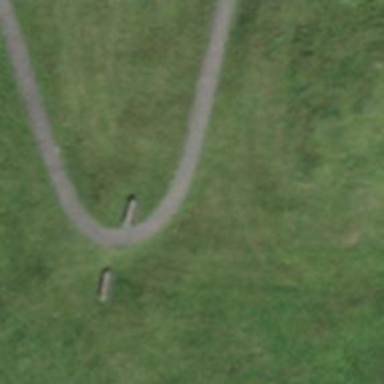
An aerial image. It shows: Bench.